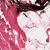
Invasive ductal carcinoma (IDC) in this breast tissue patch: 0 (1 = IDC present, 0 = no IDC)